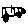
Label: car